Interaction volume radius: 5 \u00c5
Interaction volume height: 35 \u00c5
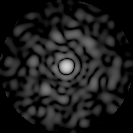
Disorder parameter: 0.8156